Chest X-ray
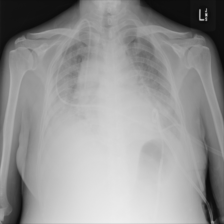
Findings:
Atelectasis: negative
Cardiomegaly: negative
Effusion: positive
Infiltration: negative
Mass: positive
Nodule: negative
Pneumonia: negative
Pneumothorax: negative
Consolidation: negative
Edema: negative
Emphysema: negative
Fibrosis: negative
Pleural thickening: negative
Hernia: negative